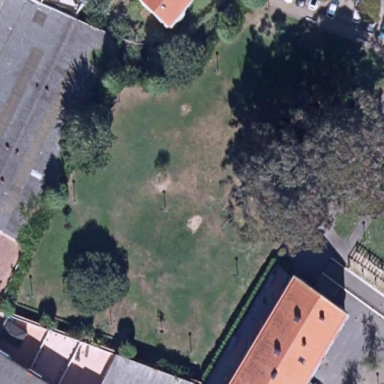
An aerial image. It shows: Park.